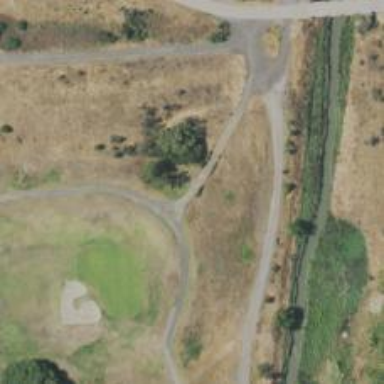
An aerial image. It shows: Path designated for golf carts.